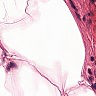
Metastatic tissue present: no